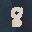
Label: 8